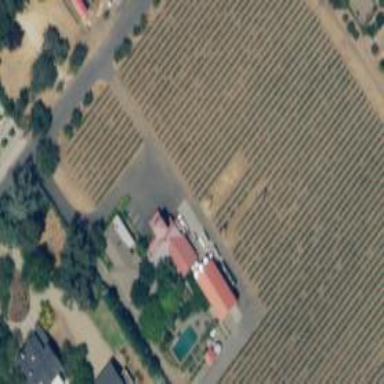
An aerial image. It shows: Vineyard growing grapes.